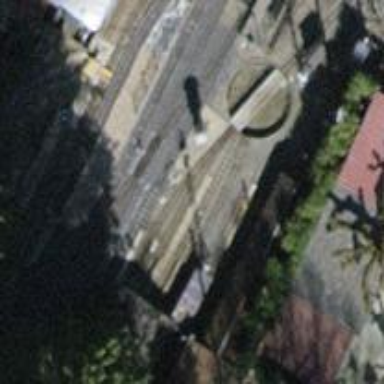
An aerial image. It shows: Miniature railway siding.